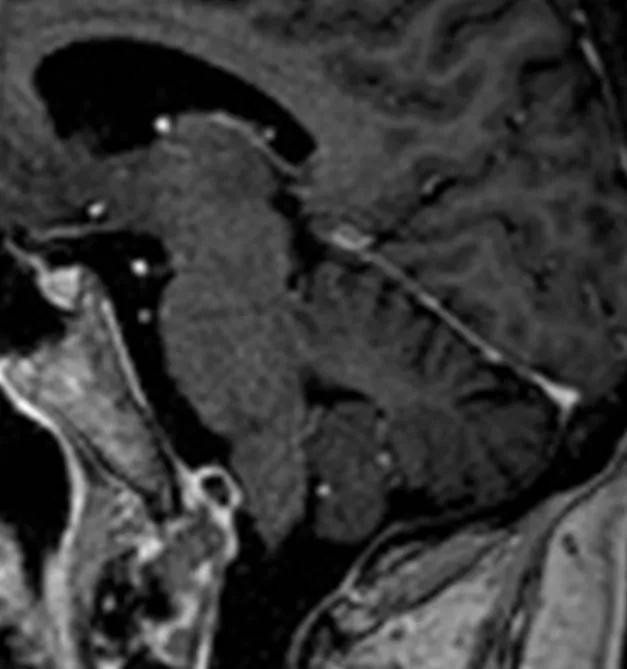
Sagittal, contrast-enhanced T1-weighted MR-image showing a mass (7 x 8 x 15 mm, height x depth x width) with peripheral contrast-uptake that was later identified as a low-grade chondrosarcoma. This mass was attached to the clivus and was located in close proximity to the medulla oblongata. Note that this MR-image was taken on day 2 and remained stationary over the course of the next 2 months.
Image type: radiology (mri)